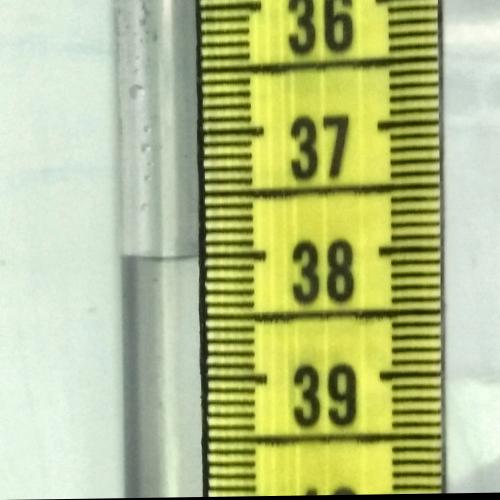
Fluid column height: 38.0 cm